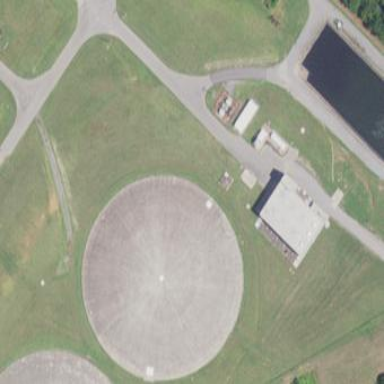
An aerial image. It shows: Building with man-made water storage tank.